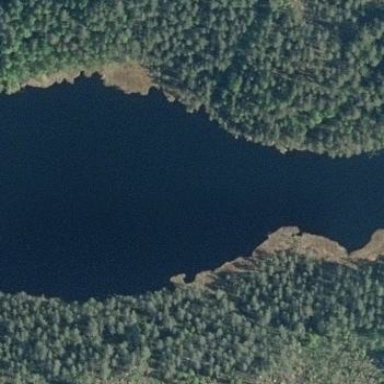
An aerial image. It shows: Peaceful pond surrounded by nature.